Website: crate-barrel
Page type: billing-address
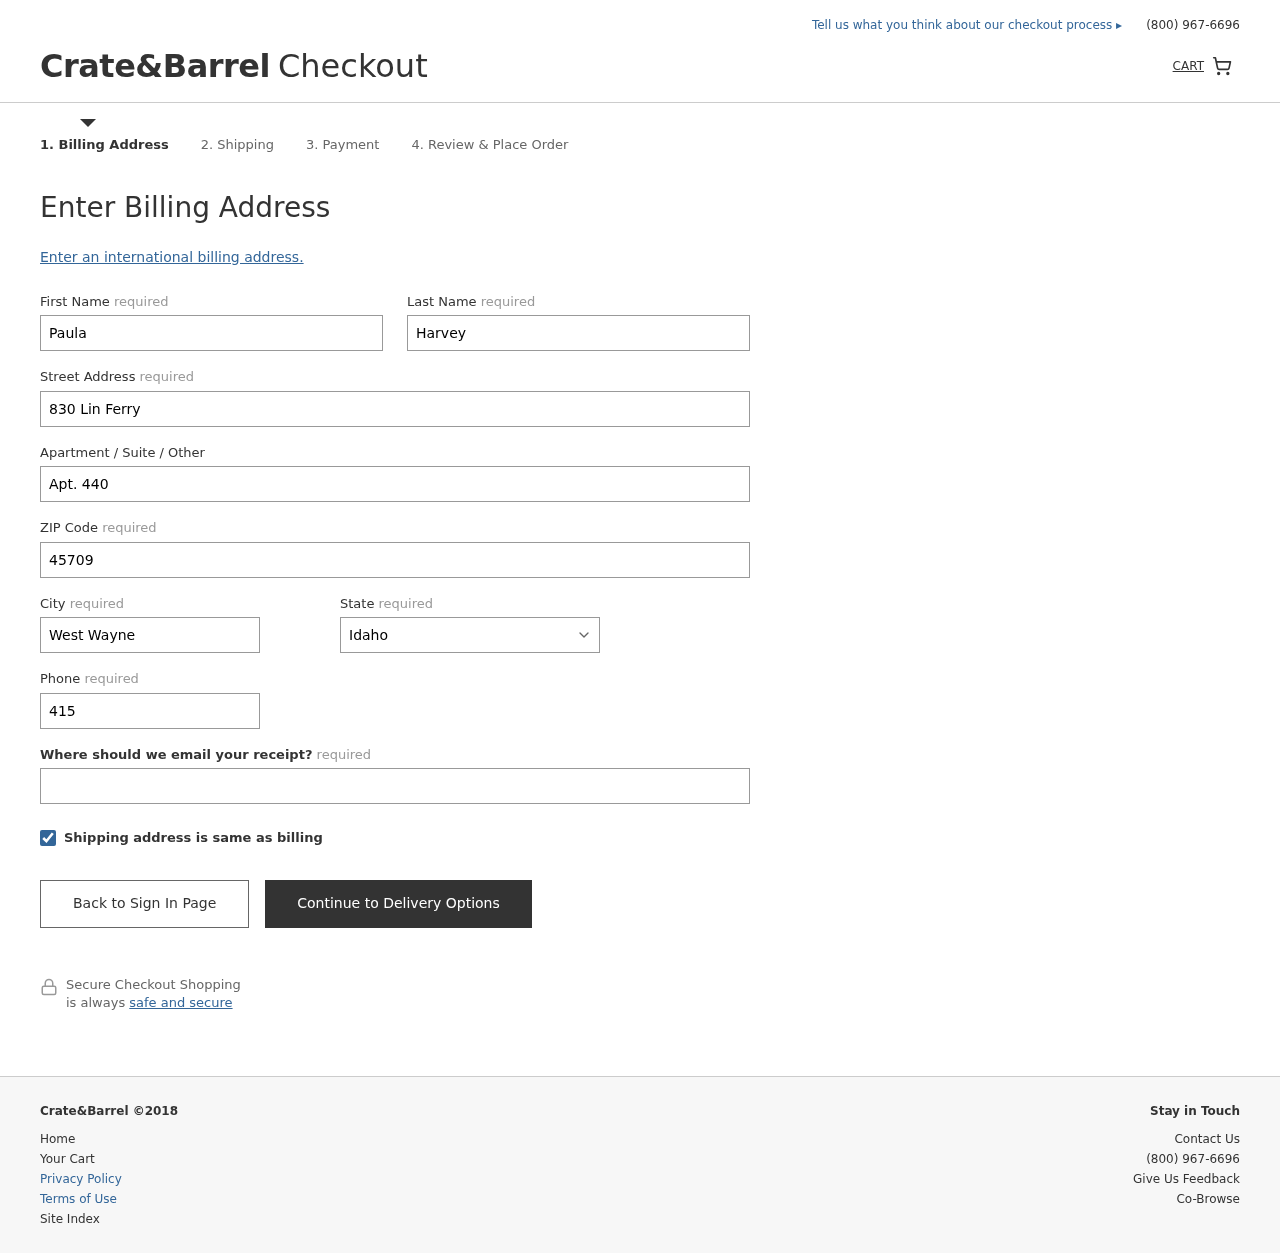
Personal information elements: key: PII_STATE
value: Idaho
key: PII_FIRSTNAME
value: Paula
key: PII_LASTNAME
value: Harvey
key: PII_STREET
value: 830 Lin Ferry
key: PII_STREET2
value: Apt. 440
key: PII_POSTCODE
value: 45709
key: PII_CITY
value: West Wayne
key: PII_PHONE
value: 4155936258
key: PII_EMAIL
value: paula_harvey@yahoo.com